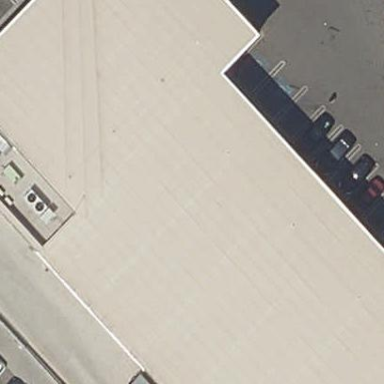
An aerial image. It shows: Commercial building housing supermarket.